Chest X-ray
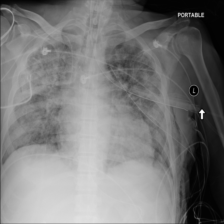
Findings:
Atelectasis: negative
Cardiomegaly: negative
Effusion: negative
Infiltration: positive
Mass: negative
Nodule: negative
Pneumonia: negative
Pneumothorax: positive
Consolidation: negative
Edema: negative
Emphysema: negative
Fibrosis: negative
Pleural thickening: negative
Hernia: negative